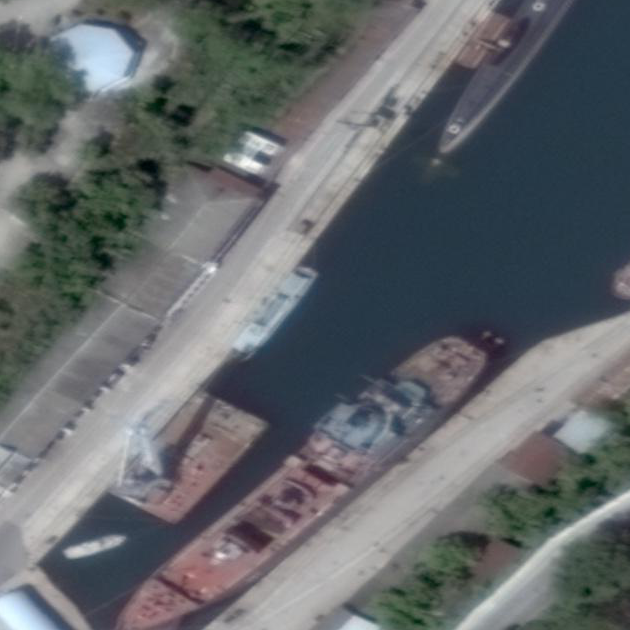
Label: civil